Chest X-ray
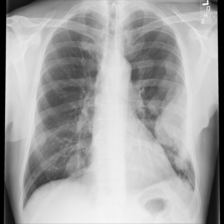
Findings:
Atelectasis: negative
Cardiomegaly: negative
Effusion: negative
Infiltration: negative
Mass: negative
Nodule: negative
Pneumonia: negative
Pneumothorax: negative
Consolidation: negative
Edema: negative
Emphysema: negative
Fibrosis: negative
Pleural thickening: negative
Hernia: negative